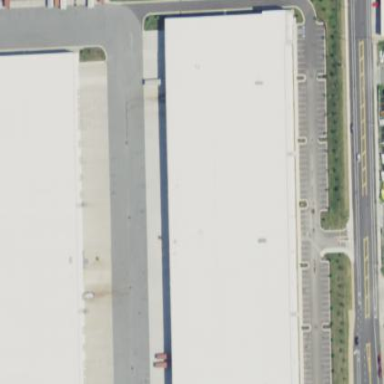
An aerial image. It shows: Warehouse.